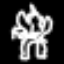
Label: frog